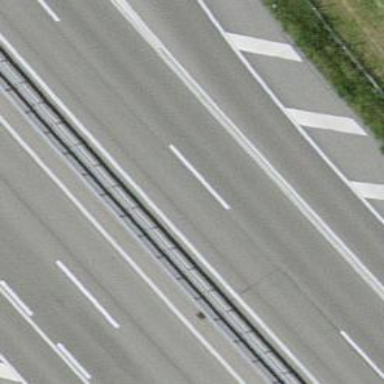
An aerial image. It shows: Asphalt motorway.